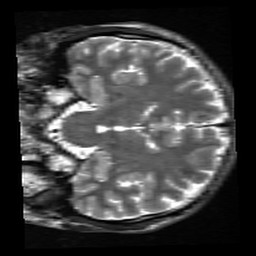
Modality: inplaneT2
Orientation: coronal
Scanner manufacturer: siemens
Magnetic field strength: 3 T
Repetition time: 7.02 s
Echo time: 0.069 s